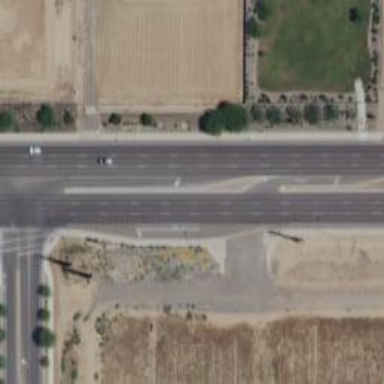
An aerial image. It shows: Secondary road with asphalt surface.